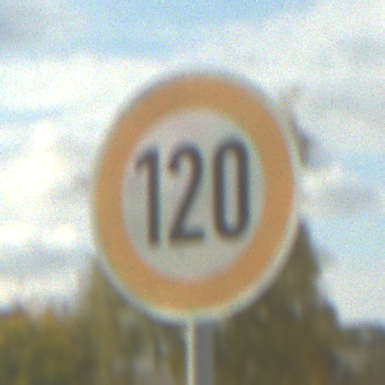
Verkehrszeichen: Geschwindigkeit120
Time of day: MorningAfternoon
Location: Outdoor (RoadRail)
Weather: PartlyCloudy
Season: NotSpecified
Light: Natural